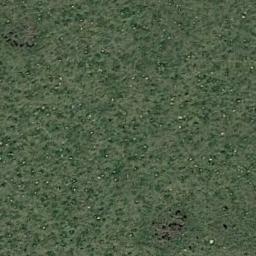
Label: meadow